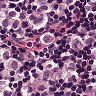
Metastatic tissue present: yes